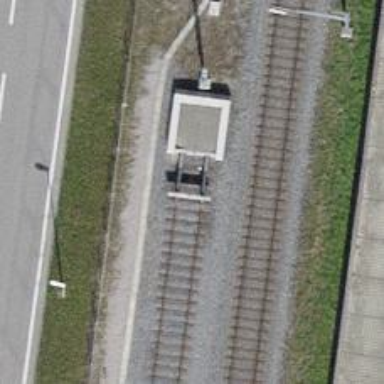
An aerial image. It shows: Railway buffer stop.